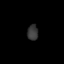
Tissue: skin
Cell type: Epithelial cells
Senescence score: 0.2731
Nuclear area (px): 160
Mean DAPI intensity: 56.406